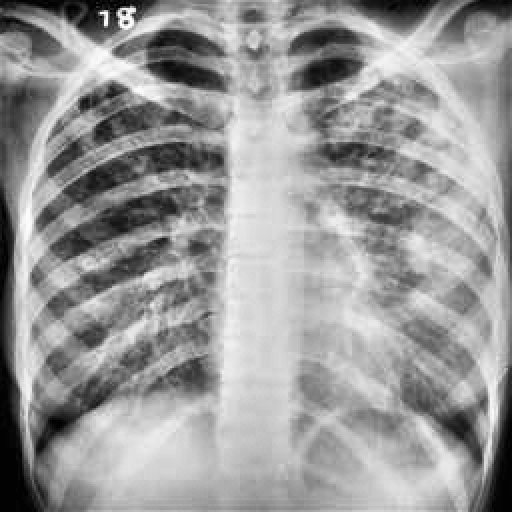
Finding: TUBERCULOSIS